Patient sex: F
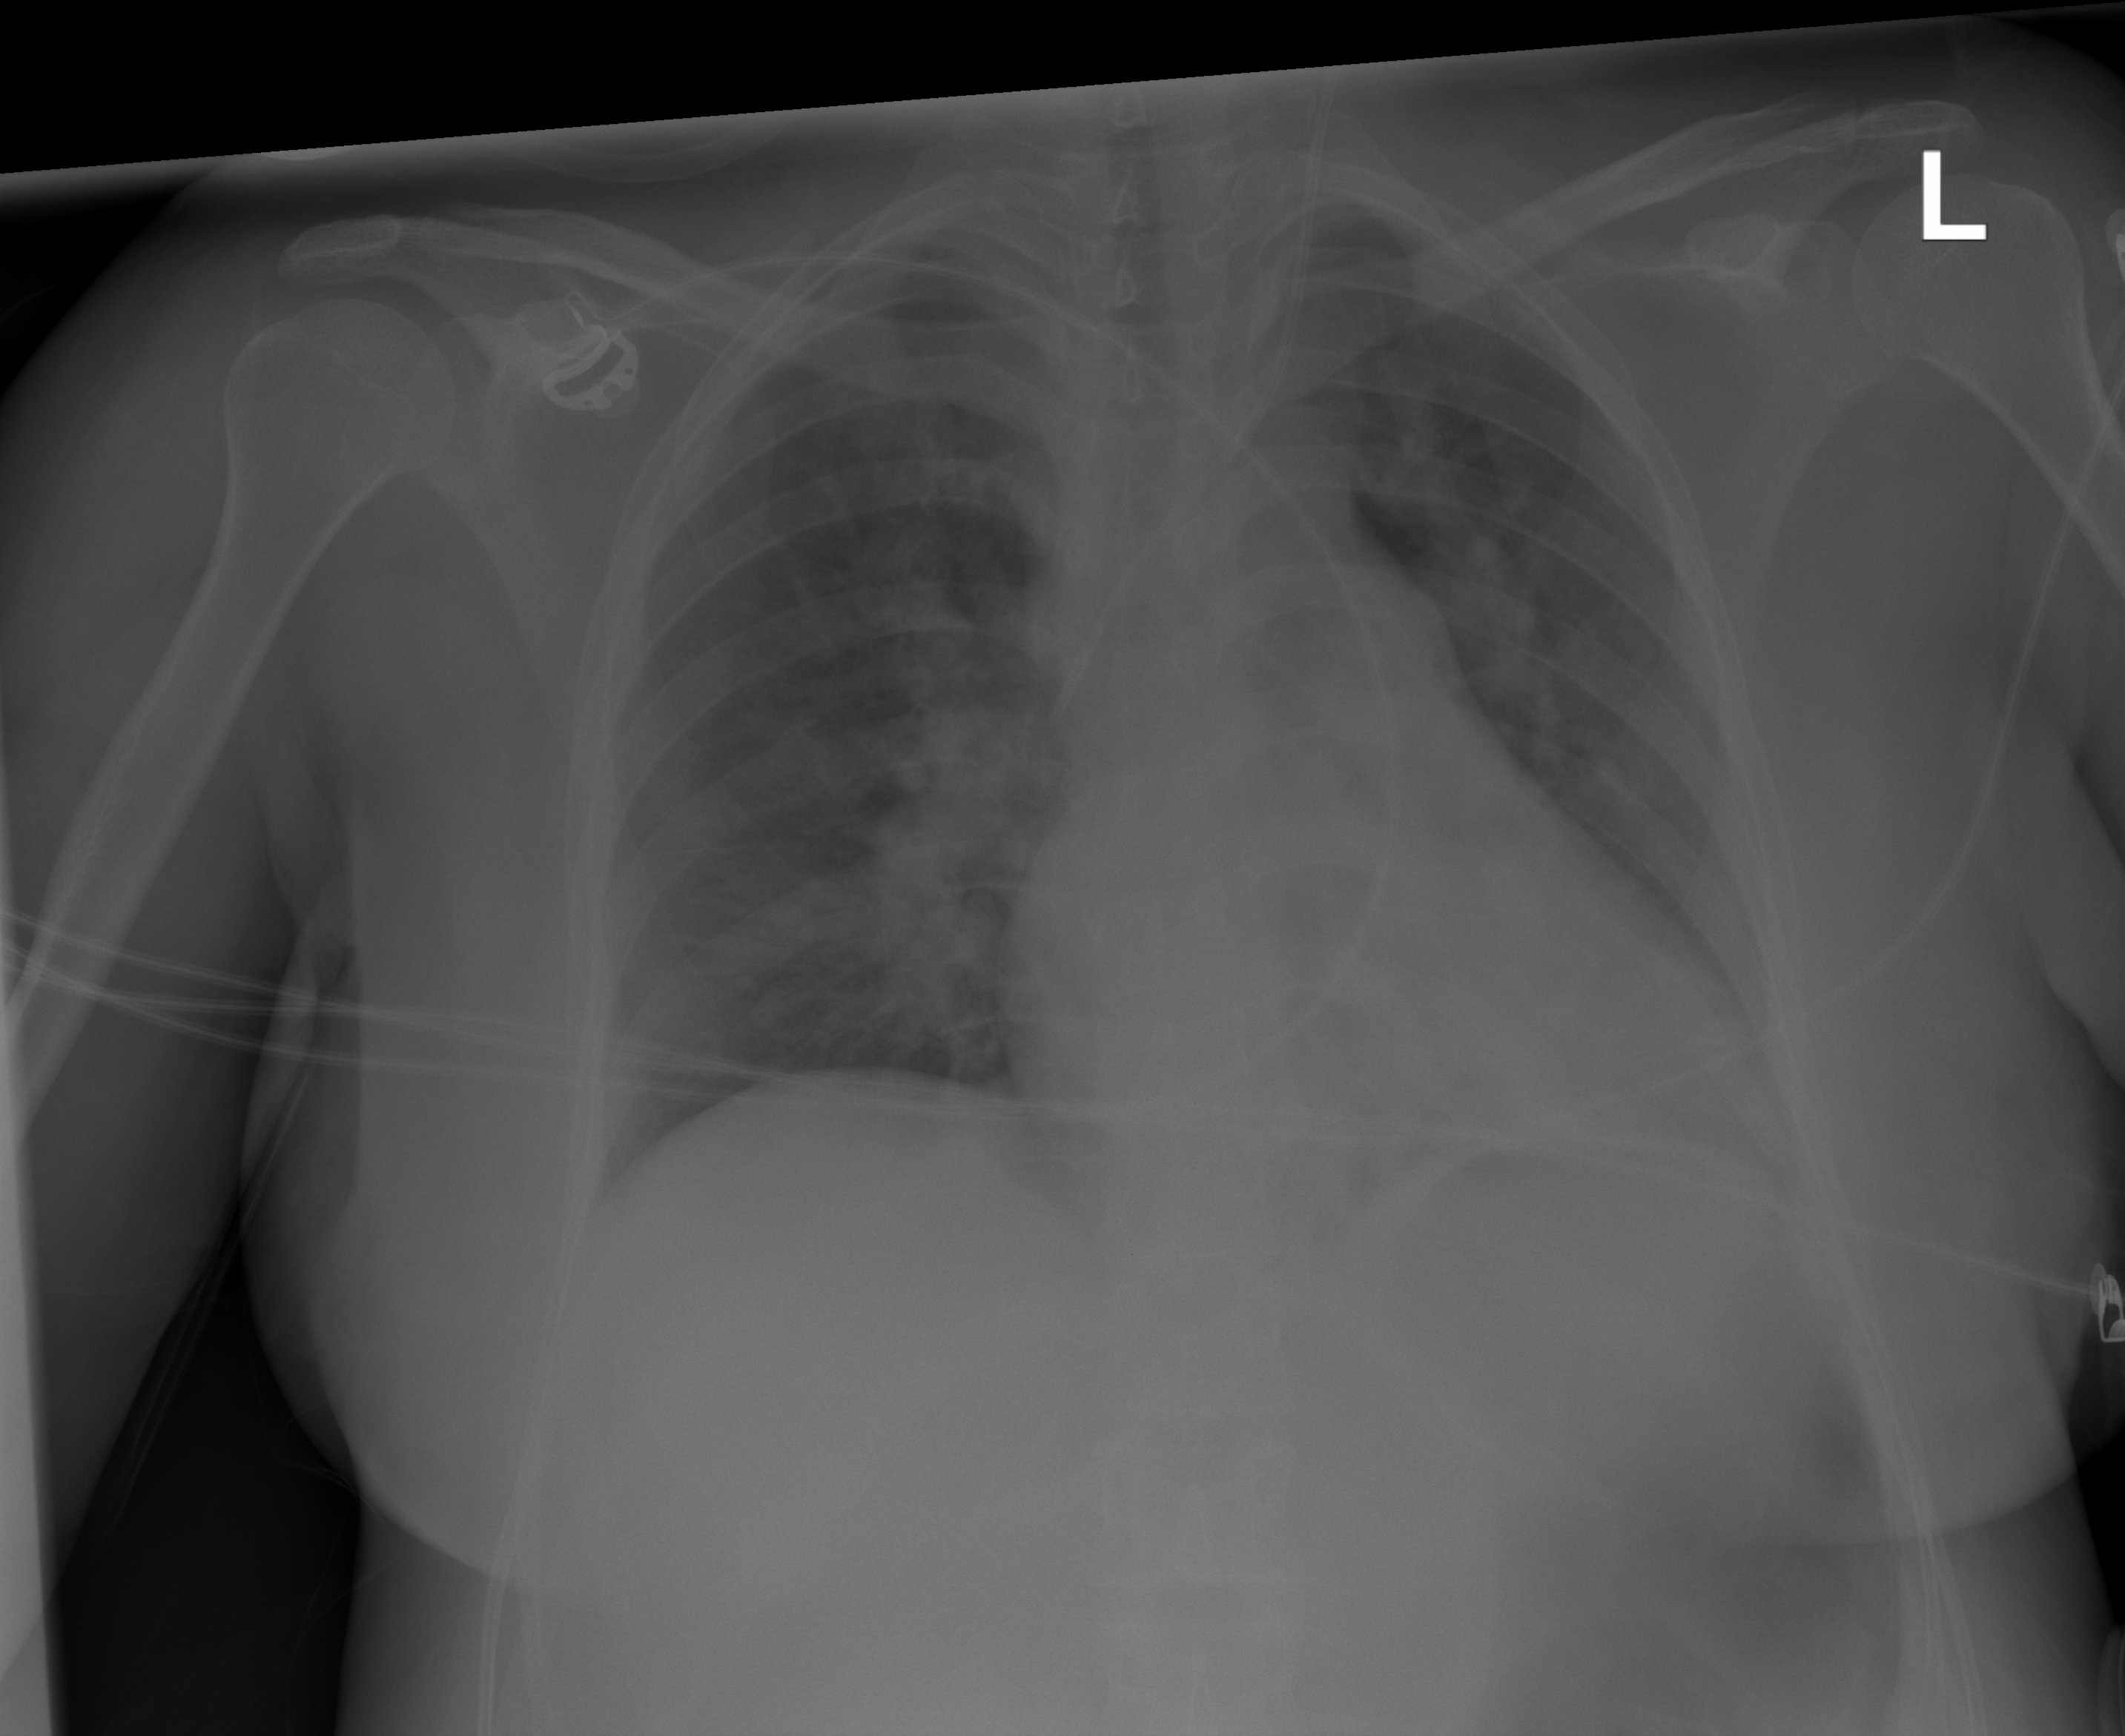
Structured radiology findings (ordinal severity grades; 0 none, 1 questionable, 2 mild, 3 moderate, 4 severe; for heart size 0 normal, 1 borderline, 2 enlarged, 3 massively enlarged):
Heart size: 1
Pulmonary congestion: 2
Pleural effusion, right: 0
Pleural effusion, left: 0
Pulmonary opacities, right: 0
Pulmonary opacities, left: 0
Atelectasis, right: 0
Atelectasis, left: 0